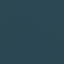
Label: SeaLake